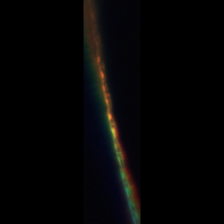
Taxon: Psuedo-nitzschia
Group: Diatoms